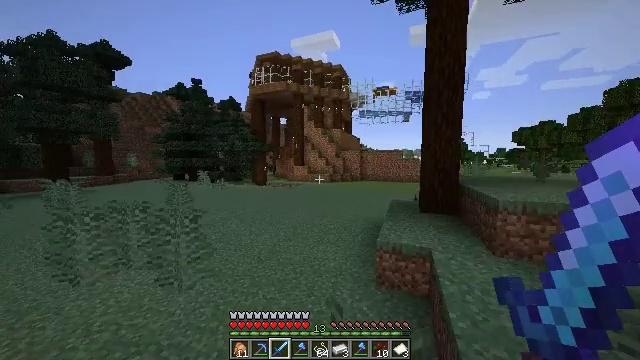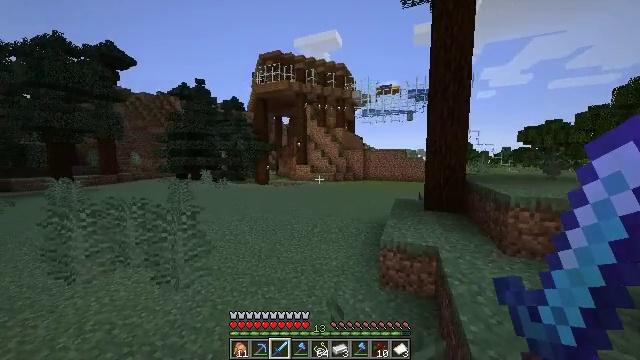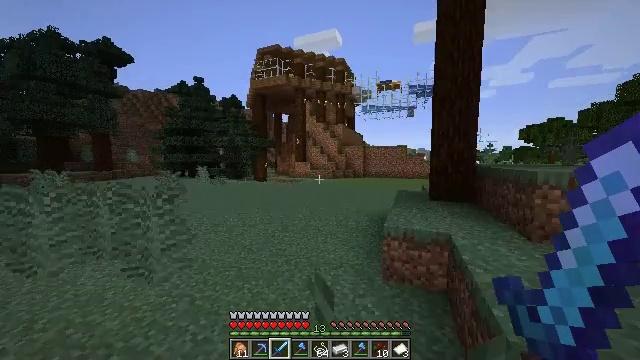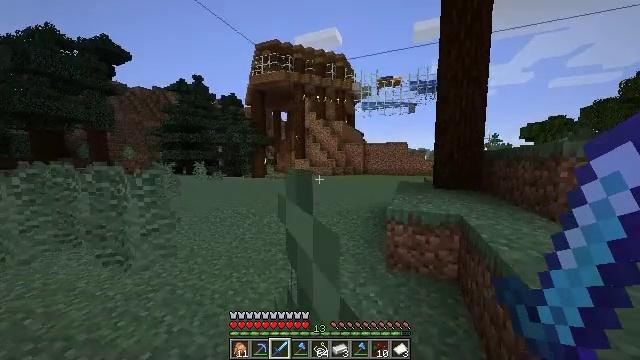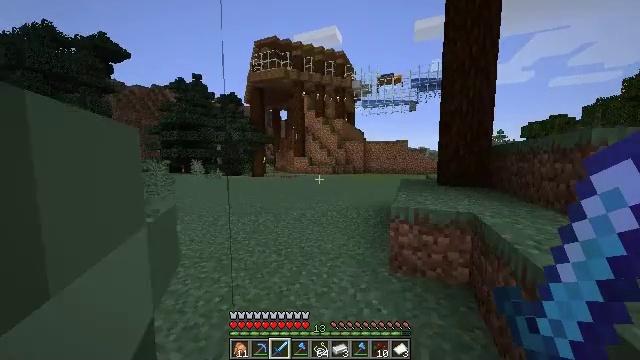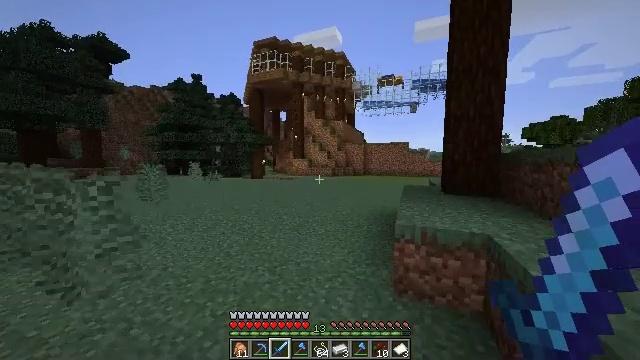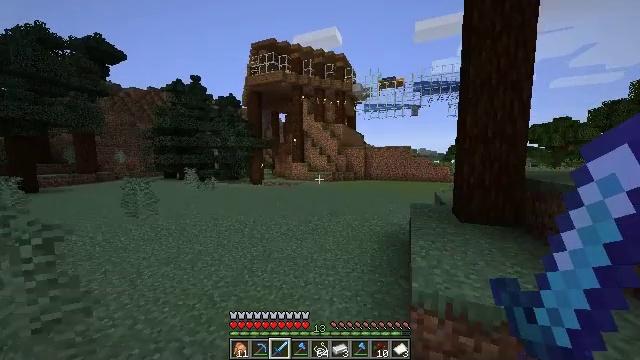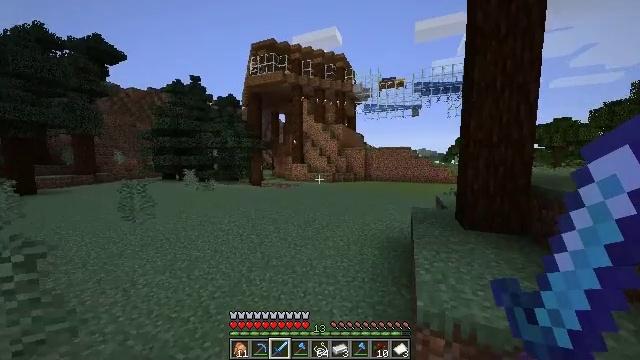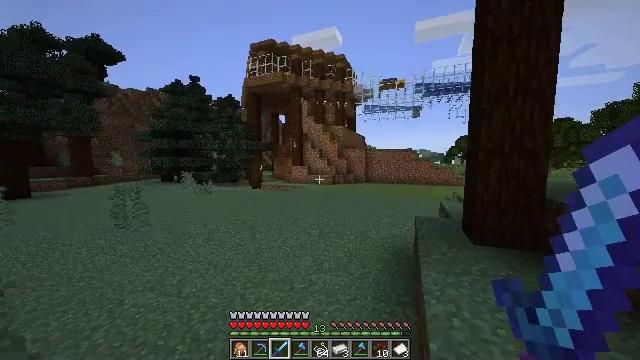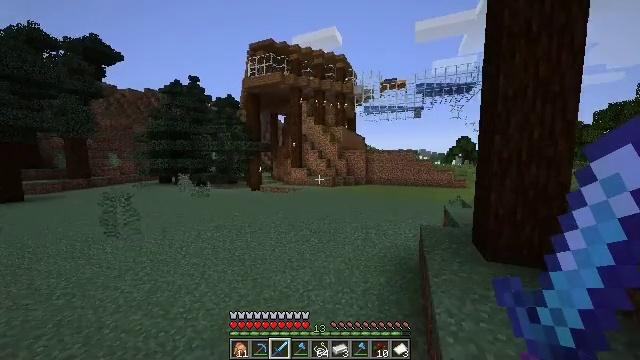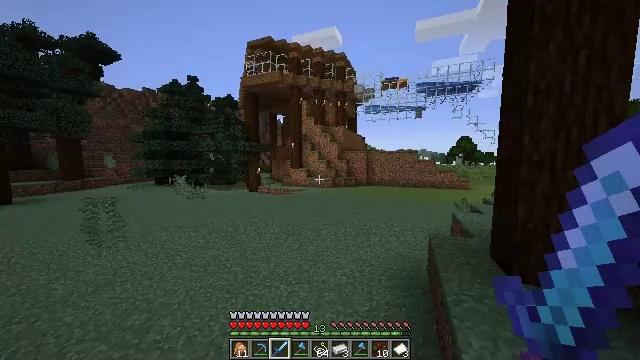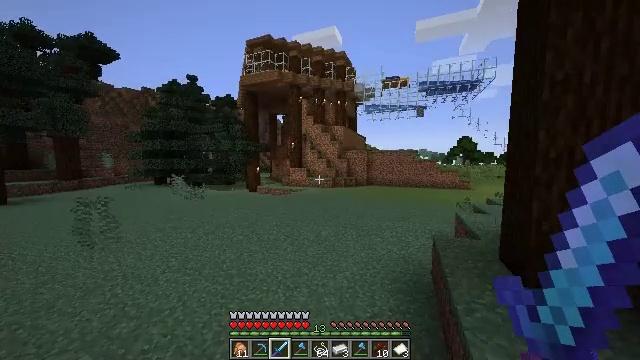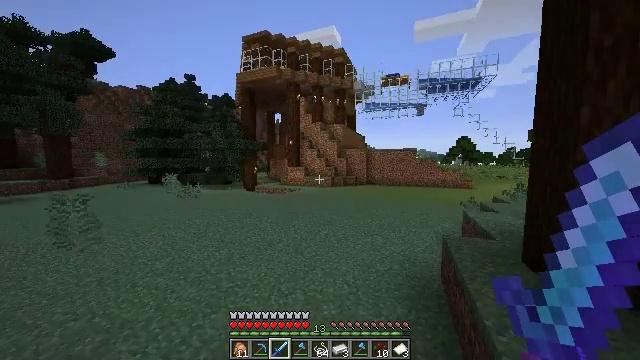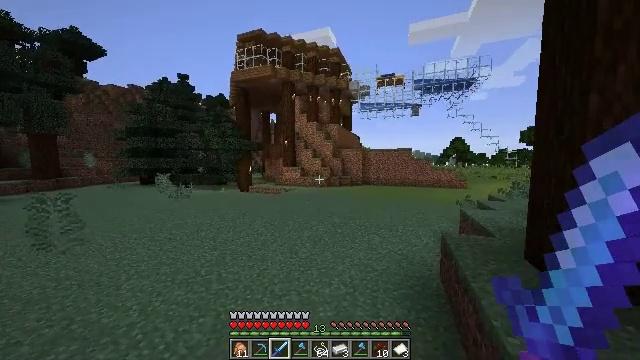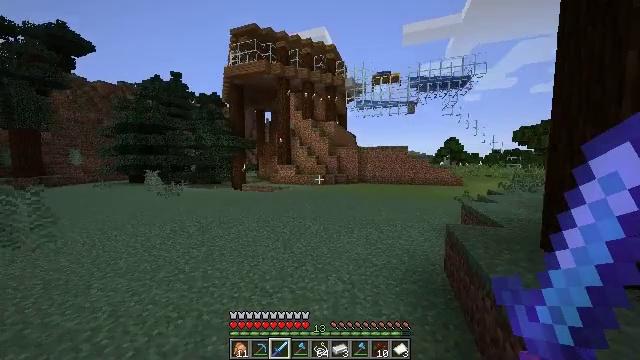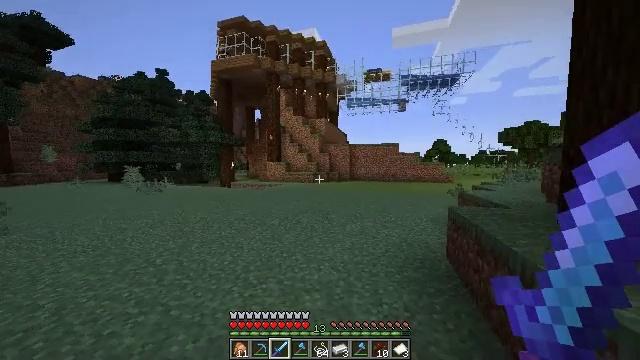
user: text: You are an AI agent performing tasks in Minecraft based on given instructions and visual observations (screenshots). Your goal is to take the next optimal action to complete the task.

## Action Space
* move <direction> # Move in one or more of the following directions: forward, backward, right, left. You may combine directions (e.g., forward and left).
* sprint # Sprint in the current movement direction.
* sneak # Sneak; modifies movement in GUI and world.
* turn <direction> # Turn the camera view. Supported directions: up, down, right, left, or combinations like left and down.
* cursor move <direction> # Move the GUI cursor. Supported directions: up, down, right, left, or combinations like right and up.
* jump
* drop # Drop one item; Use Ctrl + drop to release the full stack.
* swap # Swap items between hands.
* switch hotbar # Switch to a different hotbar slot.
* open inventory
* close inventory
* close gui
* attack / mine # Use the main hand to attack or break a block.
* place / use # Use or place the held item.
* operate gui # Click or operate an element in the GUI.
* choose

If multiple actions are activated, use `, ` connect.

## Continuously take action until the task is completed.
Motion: motion action
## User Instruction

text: Mine the glass to clear the view.
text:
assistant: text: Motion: move forward, jump
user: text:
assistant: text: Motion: move forward, jump
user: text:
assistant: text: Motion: move forward, jump
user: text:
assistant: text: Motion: move forward, sprint, jump
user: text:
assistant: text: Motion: move forward, sprint, jump
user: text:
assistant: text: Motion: move forward, sprint, jump
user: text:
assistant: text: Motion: move forward, sprint, jump
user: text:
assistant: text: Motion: move forward, sprint, jump
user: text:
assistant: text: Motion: move forward, jump
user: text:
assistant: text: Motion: move forward, jump
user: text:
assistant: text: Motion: move forward, jump
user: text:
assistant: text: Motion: move forward, jump
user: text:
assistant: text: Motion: move forward, turn right, jump
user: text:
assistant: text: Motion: move forward, turn right, jump
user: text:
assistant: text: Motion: move forward, sprint, turn right, jump
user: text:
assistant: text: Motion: move forward, sprint, turn right, jump
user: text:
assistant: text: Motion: move forward, sprint, turn right, jump
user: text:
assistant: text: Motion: move forward, sprint, turn right, jump
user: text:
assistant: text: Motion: move forward, sprint, turn right, jump
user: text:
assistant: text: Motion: move forward, turn right, jump
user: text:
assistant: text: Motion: move forward, turn right, jump
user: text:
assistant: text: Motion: move forward, turn right, jump
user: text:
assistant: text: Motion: move forward, turn right, jump
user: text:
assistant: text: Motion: move forward, turn right, jump
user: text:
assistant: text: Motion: move forward, turn right, jump
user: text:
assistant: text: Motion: move forward, turn right, jump
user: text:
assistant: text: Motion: move forward, turn right, jump
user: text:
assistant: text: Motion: move forward, sprint, turn right, jump
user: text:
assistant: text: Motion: move forward, sprint, jump
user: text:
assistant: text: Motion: move forward, sprint, jump